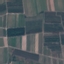
Land use / land cover: PermanentCrop